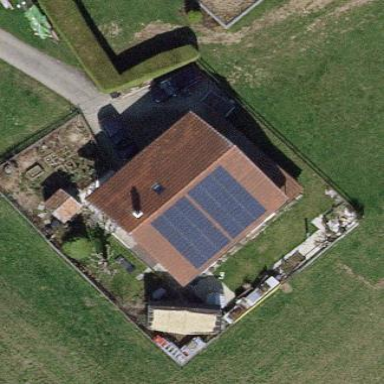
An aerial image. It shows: Solar photovoltaic panel generator placed on the roof.